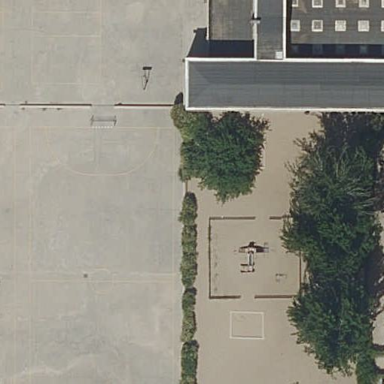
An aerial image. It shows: School.